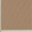
Piece: xx